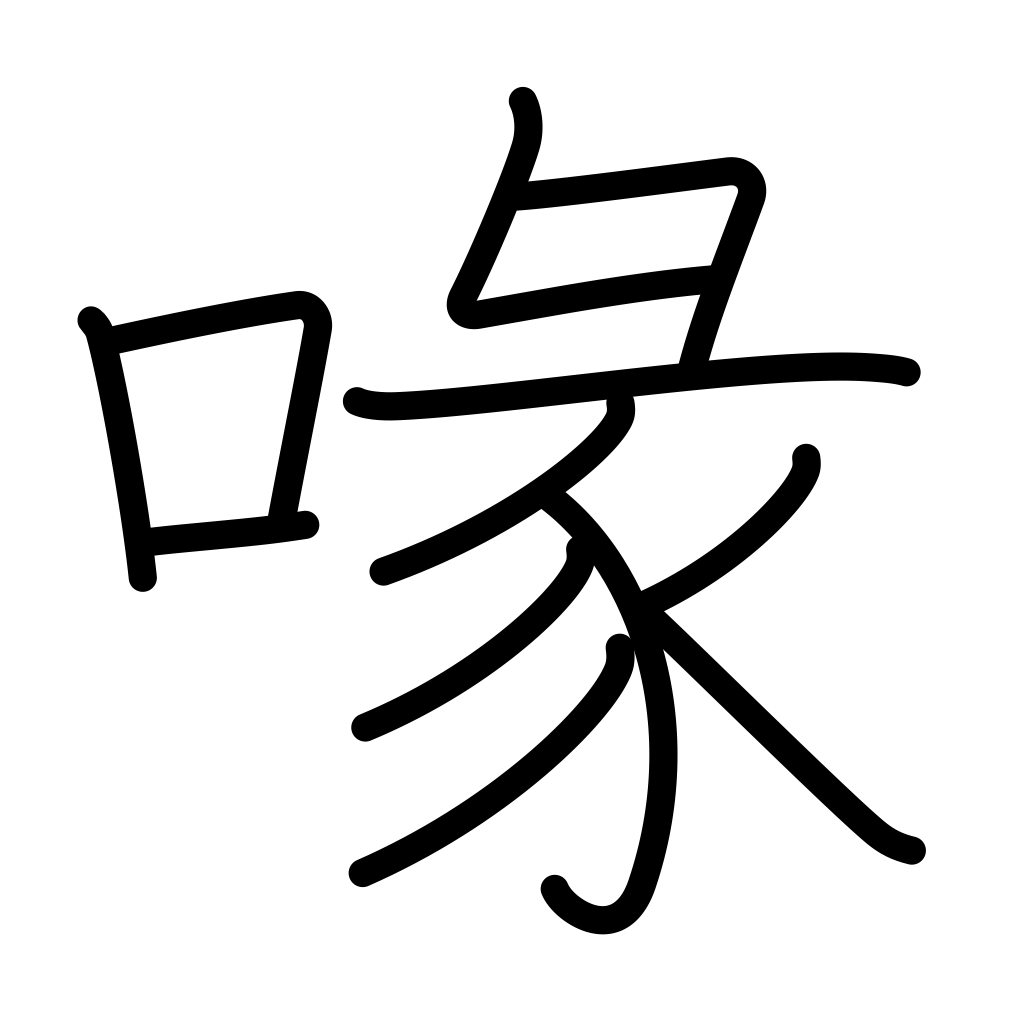
Meaning: beak